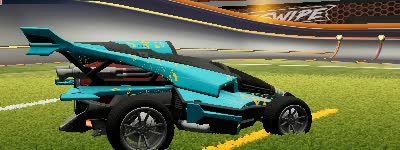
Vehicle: aftershock